Interaction volume radius: 10 \u00c5
Interaction volume height: 35 \u00c5
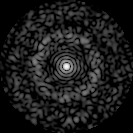
Disorder parameter: 0.8446